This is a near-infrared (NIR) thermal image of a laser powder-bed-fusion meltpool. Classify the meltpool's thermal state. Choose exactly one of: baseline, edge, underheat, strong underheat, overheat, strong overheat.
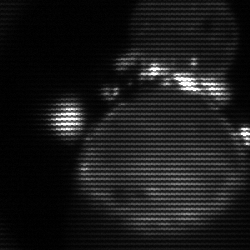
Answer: edge